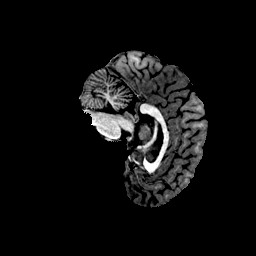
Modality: T1w
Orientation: sagittal
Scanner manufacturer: ge
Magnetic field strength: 3 T
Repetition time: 0.00766 s
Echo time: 0.003476 s